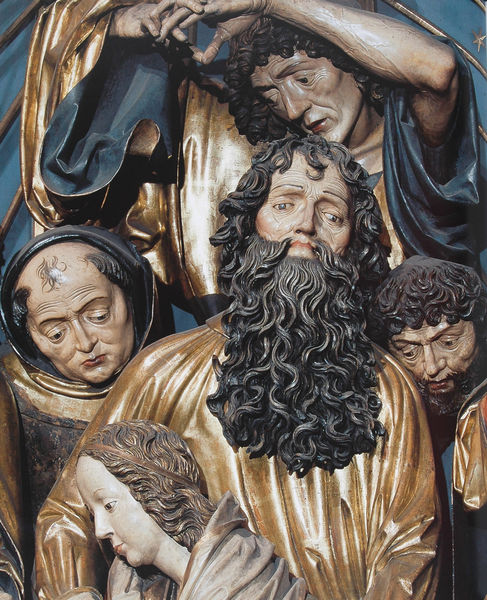
Titel: Hochaltar, Mittelschrein, Ausschnitt
Künstler: Veit Stoß
Standort: Krakau
Institution: Pfarrkirche Maria Himmelfahrt
Schlagwörter: blau, gruppe, mann, schatten, umhang, gelb, menschen, braun, frau, frisur, frisuren, holz, kleid, köpfe, licht, mund, männer, nase, schwarz, blick, rot, haube, menge, bart, blond, gesichter, arme, augen, blicke, falten, inkarnat, johannes, kleidung, lang, tod, trauer, vollbart, ärmel, bild, kirche, figur, gewand, gold, haare, realismus, gewänder, gotik, lippen, locken, engel, skulptur, statue, deutschland, relief, farbig, italien, haarband, figuren, detail, realistisch, brauen, glatze, draperie, faltenwurf, plastik, foto, fotografie, photographie, unten, religion, dom, traurigkeit, stirnfalten, haarkranz, altar, kathedrale, schnitzerei, photo, besorgt, statuen, farbfoto, jesus, kreuzigung, christlich, leiden, qual, schmerz, religiös, mönch, heiliger, mönche, balu, heilige, gefasst, golden, jünger, gothik, maria, magdalena, maria magdalena, petrus, lackiert, fassung, aufnahme, christentum, geschnitzt, josef, kapuze, glaze, tonsur, spätgotik, schnitzaltar, stoss, ikonographie, arimathäa, apostel, mitleid, runzel, judas, besorgnis, aposteln, riemenschneider, holzschnitzerei, schitzerei, goldf, veit stoss, leidend, gesichte, farbig gefasst, fassmalerei, fassmalereif, tod mariae, tod mariens, vollplastisch, frau männer, lockenbart, atue, ner, esichte, missmut